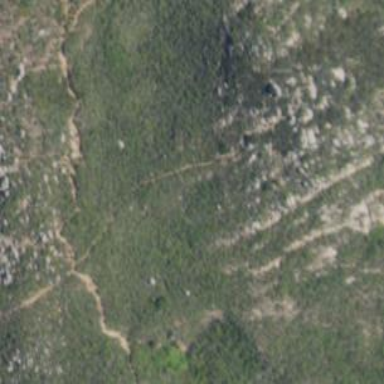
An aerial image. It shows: Path.